Question: i'm using the ignition version if that helps. I have everything setup great but, within the row details at the bottom there is a NaN check out this image to see what I mean.

Here is my code, thanks in advance for any help.
'''
$(document).ready(function()
{
var anOpen = [];
var oTable = $('#example').dataTable
({
'bProcessing': true,
'aaSorting': [[1,'asc']], // sorts date by default.
'iDisplayLength': 10,
'bJQueryUI': true,
'bServerSide': true,
'sAjaxSource': 'ajax/pc-ajax-table.php',
'fnServerData': function(sSource, aoData, fnCallback)
{
aoData.push( { "name": "from_date", "value": $( "#from" ).val() },
{ "name": "to_date", "value": $( "#to" ).val() } );
$.ajax
({
'dataType': 'json',
'type' : 'POST',
'url' : sSource,
'data' : aoData,
'success' : fnCallback
});
},
'aoColumns':[
{"bVisible": false, "bSortable": false, "bSearchable": true},
{"fnRender": format_ddmmyyyy}, // renders the date as dd/mm/yyyy
null, // name
null, // lead location
null, // course type
{"bVisible": false, "bSortable": false, "bSearchable": true},
{"bVisible": false, "bSortable": false, "bSearchable": true},
{"bVisible": false, "bSortable": false, "bSearchable": true},
{"bVisible": false, "bSortable": false, "bSearchable": true},
null,
null,
{"sClass": "control", "bSortable": false, "bSearchable": false},
{"bSortable": false, "bSearchable": false},
{"bSortable": false, "bSearchable": false}]
});
// for adding a details box
$('#example td.control').live( 'click', function () {
var nTr = this.parentNode;
var i = $.inArray( nTr, anOpen );
if ( i === -1 ) {
$('img', this).attr( 'src', "../images/details_close.png" );
var nDetailsRow = oTable.fnOpen( nTr, fnFormatDetails(oTable, nTr), 'details' );
$('div.innerDetails', nDetailsRow).slideDown();
anOpen.push( nTr );
}
else {
$('img', this).attr( 'src', "../images/details_open.png" );
$('div.innerDetails', $(nTr).next()[0]).slideUp( function () {
oTable.fnClose( nTr );
anOpen.splice( i, 1 );
} );
}
} );
function fnFormatDetails( oTable, nTr )
{
var oData = oTable.fnGetData( nTr );
var sOut =
'<div class="innerDetails">'+
'<table cellpadding="5" cellspacing="0" border="0" style="padding-left:20px;">'+
'<tr><td width="150">Date Asked:</td><td>'+oData[1]+'</td></tr>'+
'<tr><td>Lead Name:</td><td>'+oData[2]+'</td></tr>'+
'<tr><td>Lead Location:</td><td>'+oData[3]+'</td></tr>'+
'<tr><td>Course Type:</td><td>'+oData[4]+'</td></tr>'+
'<tr><td>Client:</td><td>'+oData[5]+'</td></tr>'+
'<tr><td>Course Location:</td><td>'+oData[6]+'</td></tr>'+
'<tr><td>Course Location:</td><td>'+oData[7]+'</td></tr>'+
'<tr><td>Course Location:</td><td>'+oData[8]+'</td></tr>'+
'<tr><td>Course Location:</td><td>'+oData[9]+'</td></tr>'+
'<tr><td>Course Location:</td><td>'+oData[10]+'</td></tr>'+
'<tr><td>Lead ID:</td><td>'+oData[0]+'</td></tr>'+
'</table>'+
+'</div>';
return sOut;
}
'''
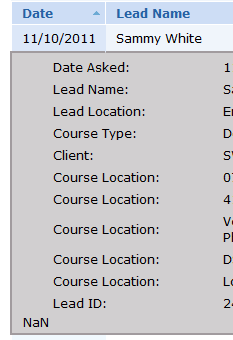
Answer: There is two + + confusing your code
'''
'</table>'+
+'</div>';
return sOut;
'''
take out one plus before tag, hope your NaN will go away